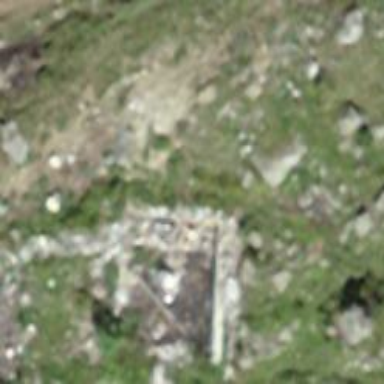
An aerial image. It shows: View of historic ruins.